Question: I have a Inno Setup file containing code like :
'''
; Script generated by the Inno Setup Script Wizard.
; SEE THE DOCUMENTATION FOR DETAILS ON CREATING INNO SETUP SCRIPT FILES!
#define MyAppName "My Program"
#define MyAppVersion "1.5"
#define MyAppPublisher "My Company, Inc."
#define MyAppURL "https://www.example.com/"
#define MyAppExeName "Vytelle.DataService.Worker.exe"
#define MyAppAssocName MyAppName + " File"
#define MyAppAssocExt ".myp"
#define MyAppAssocKey StringChange(MyAppAssocName, " ", "") + MyAppAssocExt
[Setup]
; NOTE: The value of AppId uniquely identifies this application. Do not use the same AppId value in installers for other applications.
; (To generate a new GUID, click Tools | Generate GUID inside the IDE.)
AppId={{72A0FB9B-516C-472D-886D-4DA0727FD72C}
AppName={#MyAppName}
AppVersion={#MyAppVersion}
;AppVerName={#MyAppName} {#MyAppVersion}
AppPublisher={#MyAppPublisher}
AppPublisherURL={#MyAppURL}
AppSupportURL={#MyAppURL}
AppUpdatesURL={#MyAppURL}
DefaultDirName={autopf}\{#MyAppName}
ChangesAssociations=yes
DisableProgramGroupPage=yes
; Uncomment the following line to run in non administrative install mode (install for current user only.)
;PrivilegesRequired=lowest
OutputBaseFilename=mysetup
OutputDir=D:Compression=lzma
SolidCompression=yes
WizardStyle=modern
[Languages]
Name: "english"; MessagesFile: "compiler:Default.isl"
[Tasks]
Name: "desktopicon"; Description: "{cm:CreateDesktopIcon}"; GroupDescription: "{cm:AdditionalIcons}"; Flags: unchecked
[Files]
Source: "D:ytelle.dataservice\Vytelle.DataService\Vytelle.DataService.Workerin\Debug
et7.0\publish\win-x64\*"; DestDir: "{app}"; Flags: ignoreversion
; NOTE: Don't use "Flags: ignoreversion" on any shared system files
[Registry]
Root: HKA; Subkey: "Software\Classes\{#MyAppAssocExt}\OpenWithProgids"; ValueType: string; ValueName: "{#MyAppAssocKey}"; ValueData: ""; Flags: uninsdeletevalue
Root: HKA; Subkey: "Software\Classes\{#MyAppAssocKey}"; ValueType: string; ValueName: ""; ValueData: "{#MyAppAssocName}"; Flags: uninsdeletekey
Root: HKA; Subkey: "Software\Classes\{#MyAppAssocKey}\DefaultIcon"; ValueType: string; ValueName: ""; ValueData: "{app}\{#MyAppExeName},0"
Root: HKA; Subkey: "Software\Classes\{#MyAppAssocKey}\shell\open\command"; ValueType: string; ValueName: ""; ValueData: """{app}\{#MyAppExeName}"" ""%1"""
Root: HKA; Subkey: "Software\Classes\Applications\{#MyAppExeName}\SupportedTypes"; ValueType: string; ValueName: ".myp"; ValueData: ""
[Icons]
Name: "{autoprograms}\{#MyAppName}"; Filename: "{app}\{#MyAppExeName}"
Name: "{autodesktop}\{#MyAppName}"; Filename: "{app}\{#MyAppExeName}"; Tasks: desktopicon
[Run]
Filename: {sys}\sc.exe; Parameters: "create ByTestService start= auto binPath=""""{app}\{#MyAppExeName}"" ThisisParameter" ; Flags: runhidden
'''
But after installing, getting process code 1639 (wrong arguments error code)

Just want to know how to pass parameter with 'sc create' command as you see in the run script of the give code.
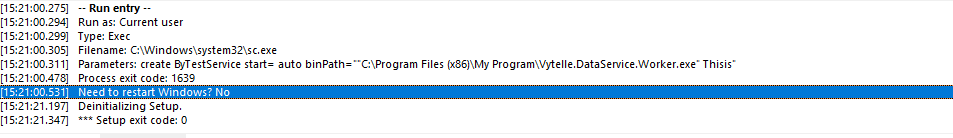
Answer: You have two problems:
- <URL>
So your commandline won't work even standalone, let alone in Inno Setup.
The correct syntax is:
'''
"create ByTestService start= auto binPath=""""{app}\{#MyAppExeName}"" ThisisParameter"""
'''
Note: the backslash in '""' (twice) and the three trailing quotes '"""' (first two for trailing quote in 'sc' 'binPath' and the third to match the leading quote in 'Parameters').
This ultimately executes:
'''
sc create ByTestService start= auto binPath=""C:\Program Files (x86)\Accenture\Vytelle.DataService.Worker.exe" ThisisParameter"
'''